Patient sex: M
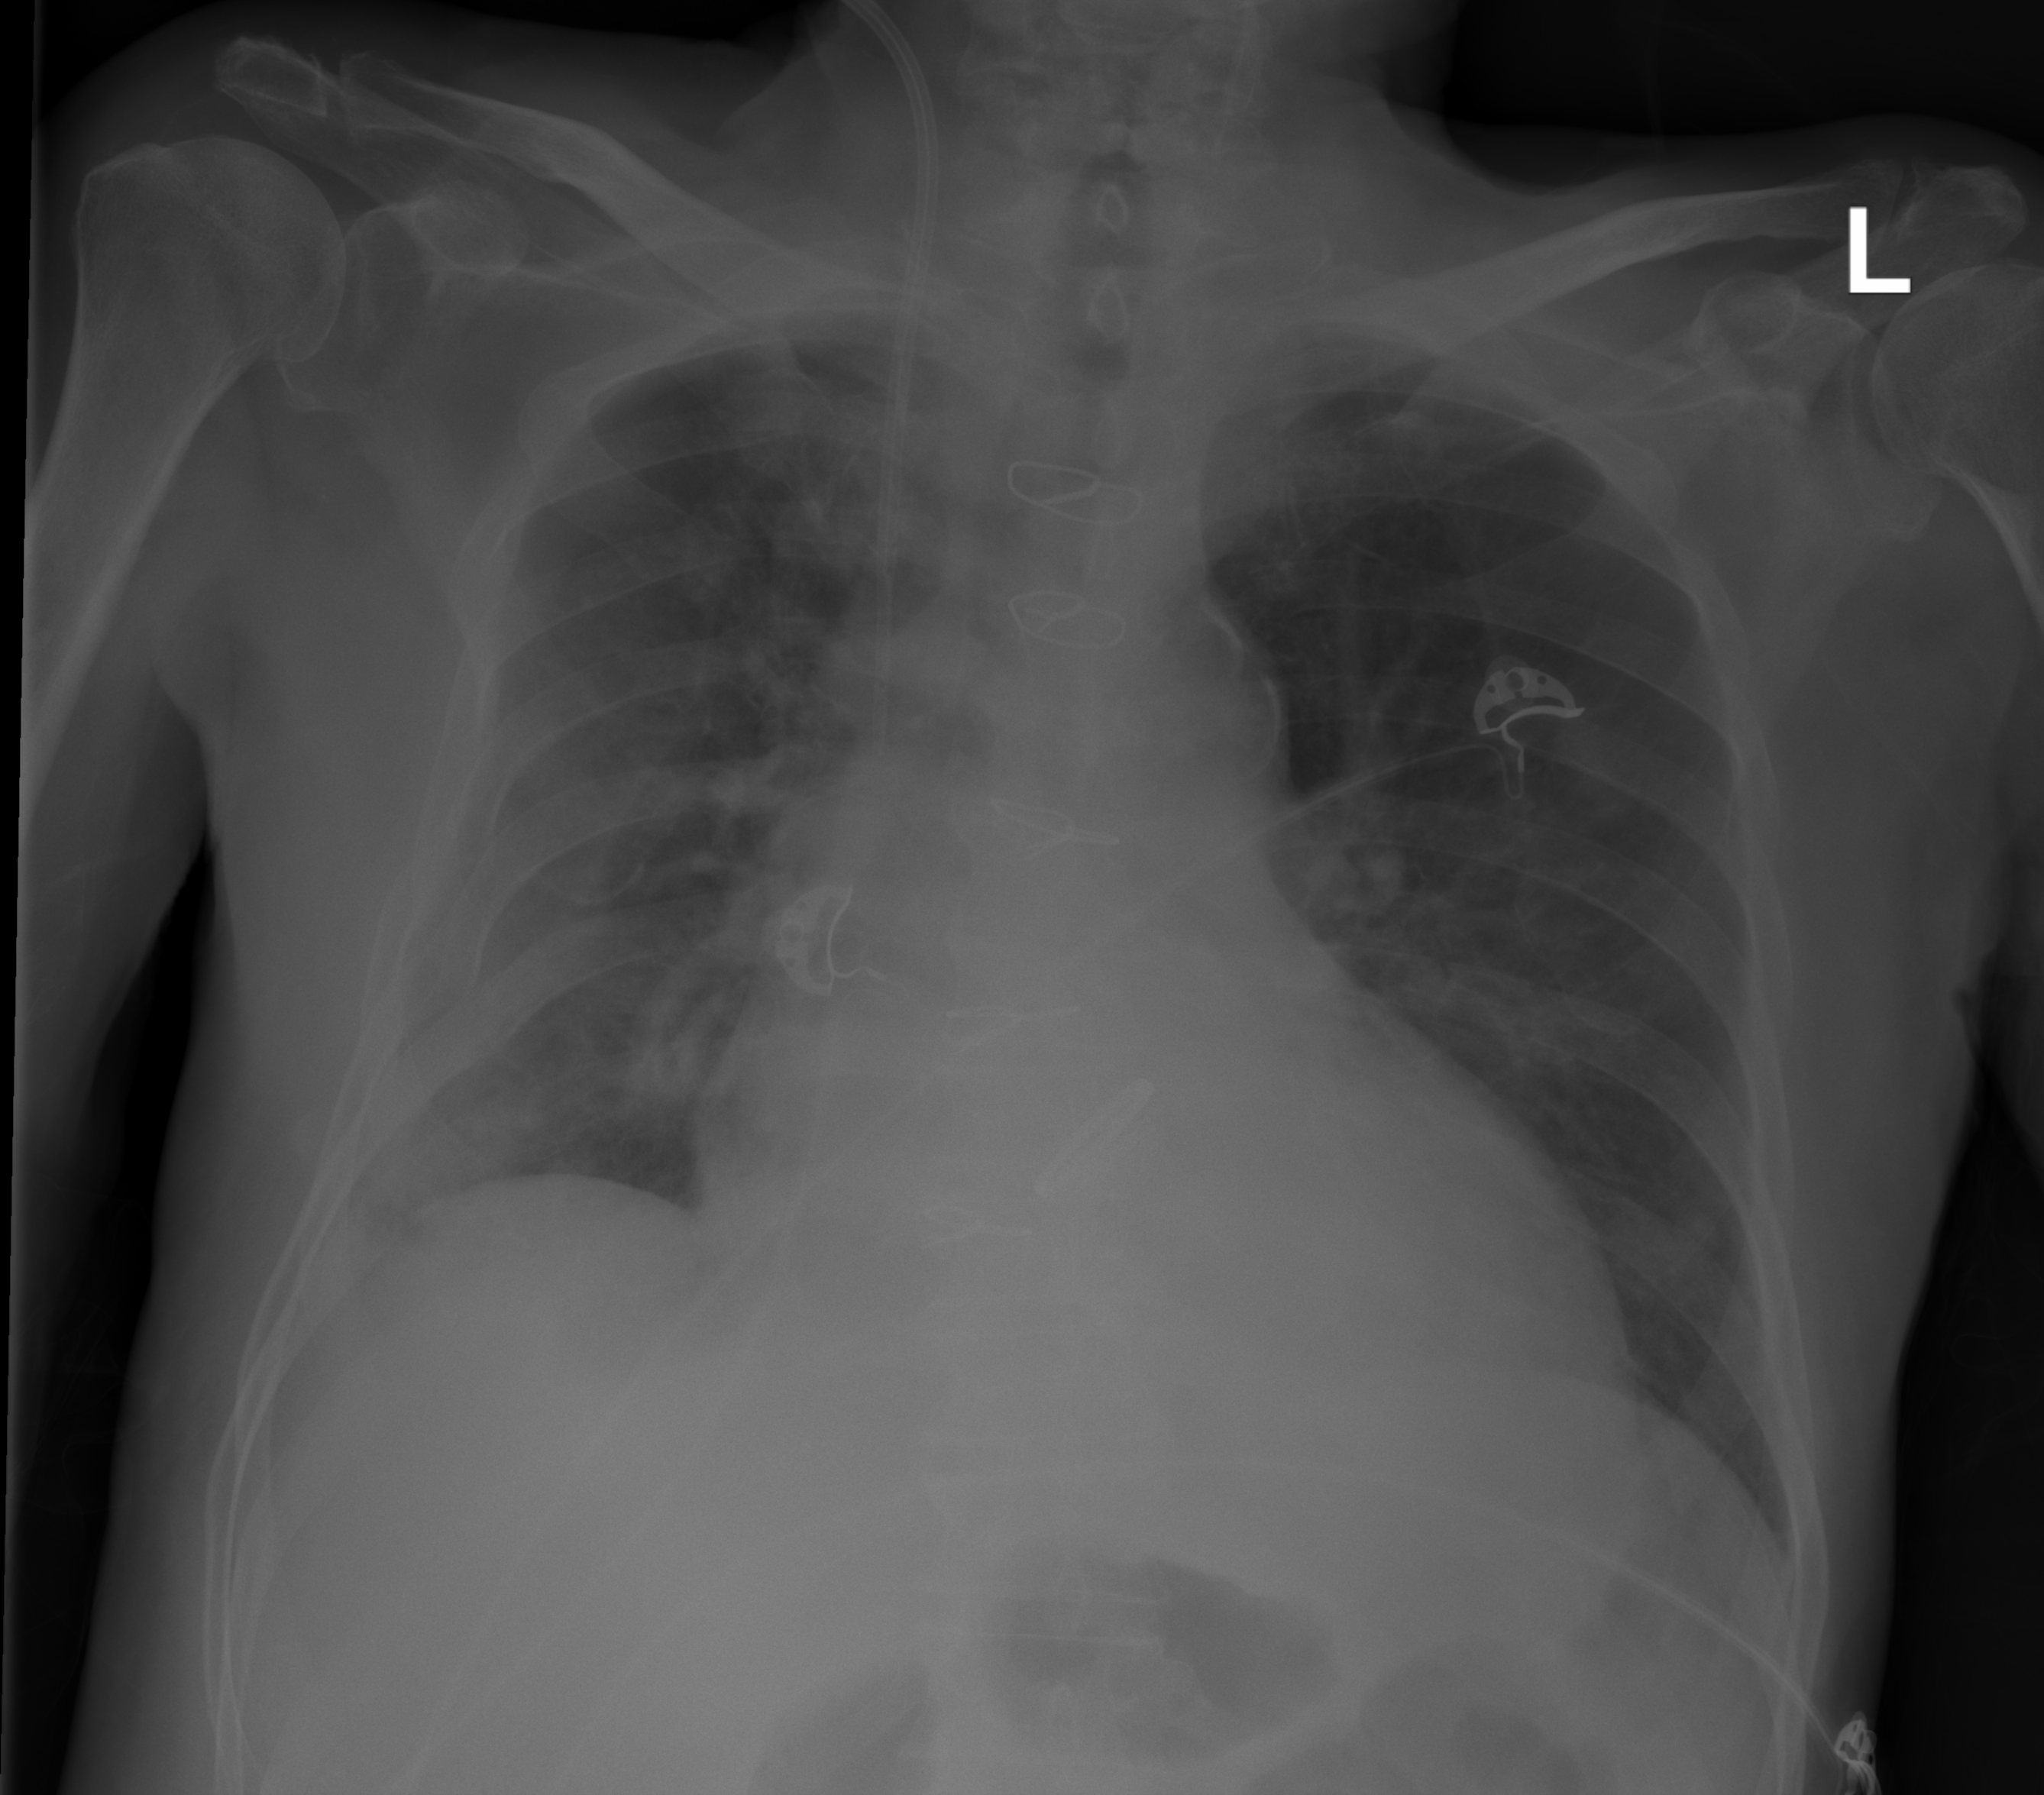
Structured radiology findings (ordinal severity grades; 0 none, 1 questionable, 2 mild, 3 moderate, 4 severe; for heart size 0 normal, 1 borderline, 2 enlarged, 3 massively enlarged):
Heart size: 2
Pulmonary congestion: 0
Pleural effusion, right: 1
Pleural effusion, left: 0
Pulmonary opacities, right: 2
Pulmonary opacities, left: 0
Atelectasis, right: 2
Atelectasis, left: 0